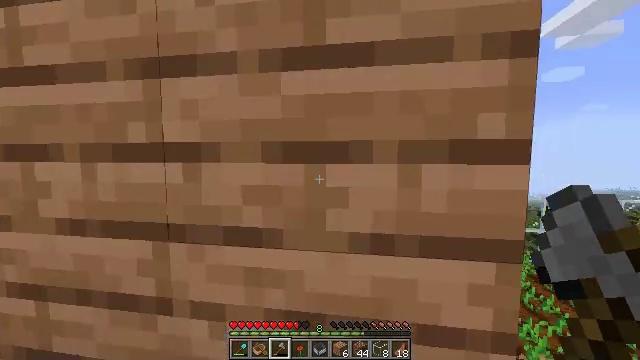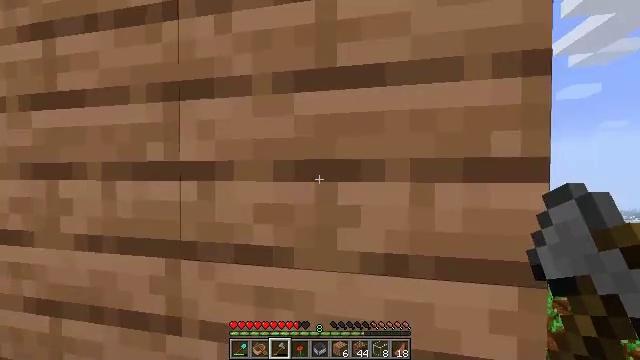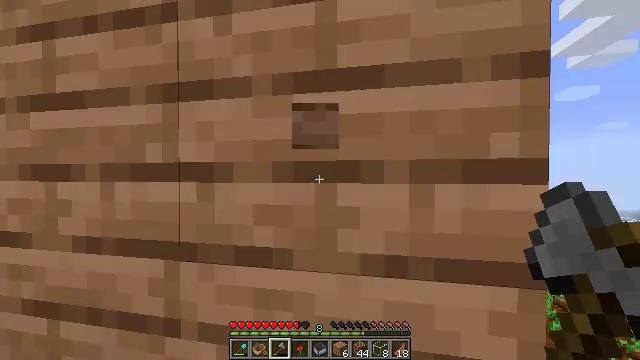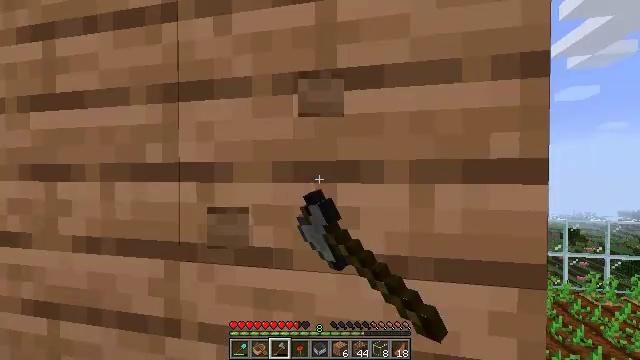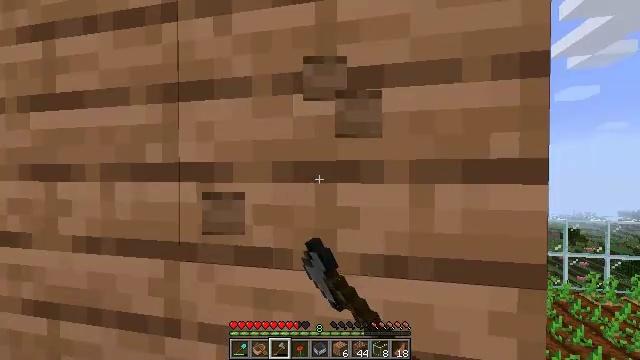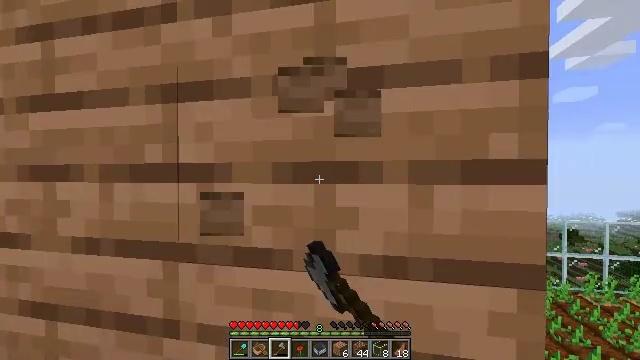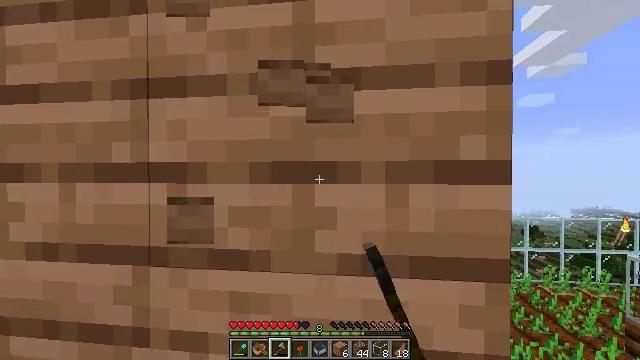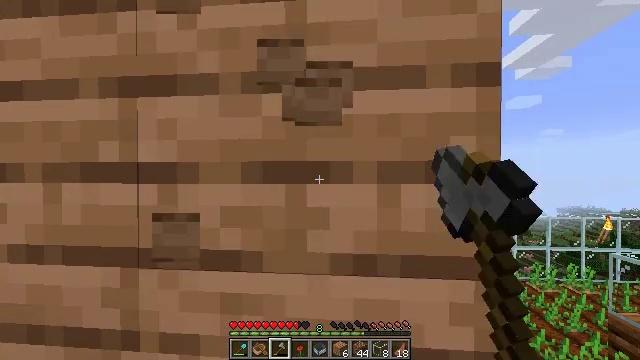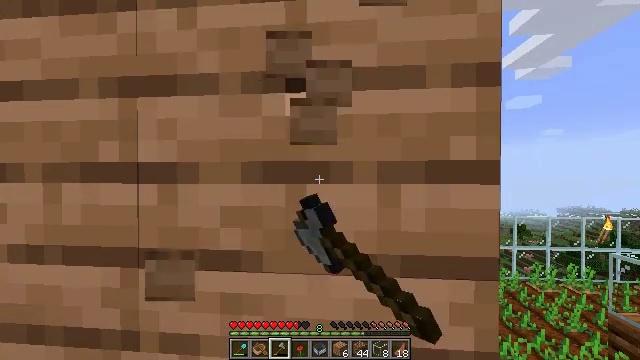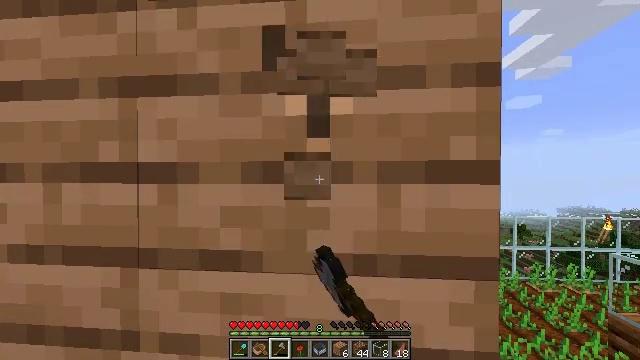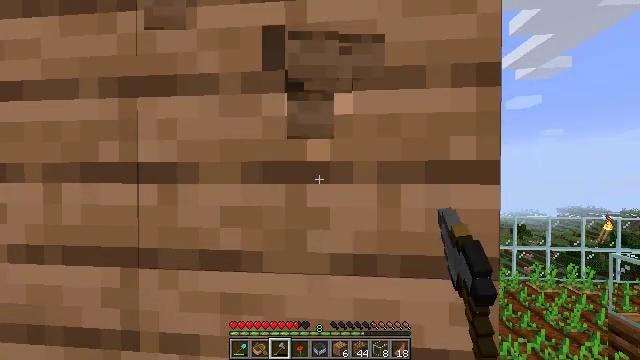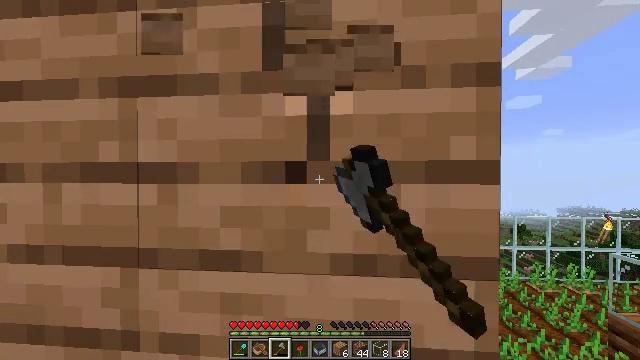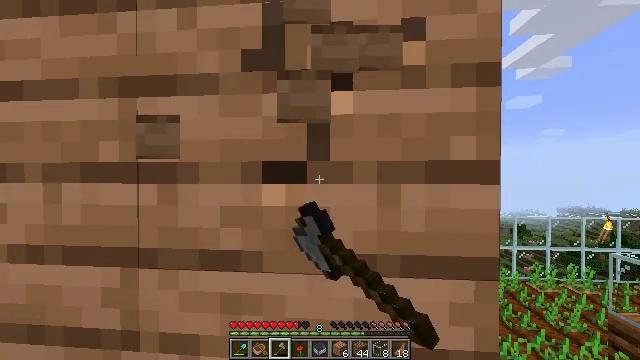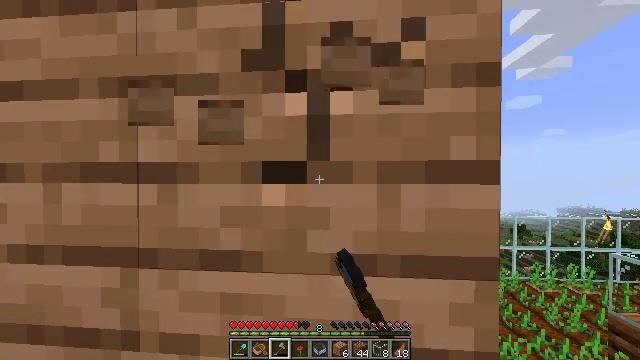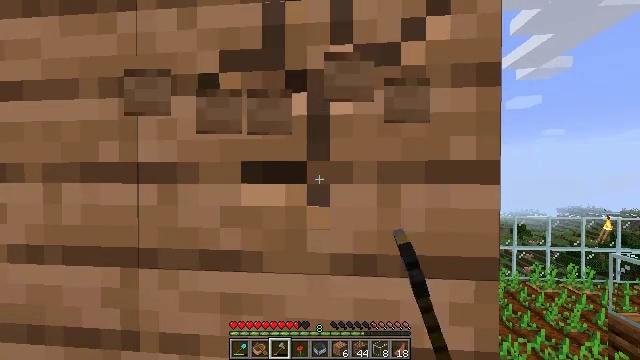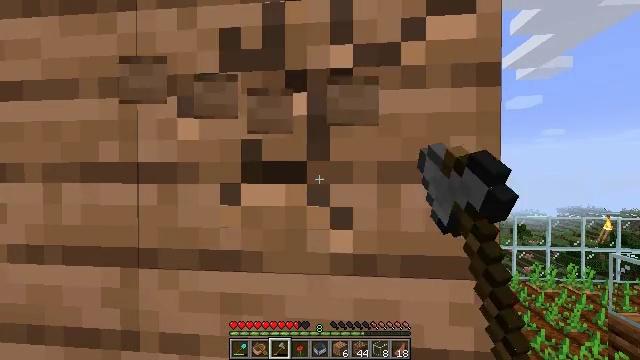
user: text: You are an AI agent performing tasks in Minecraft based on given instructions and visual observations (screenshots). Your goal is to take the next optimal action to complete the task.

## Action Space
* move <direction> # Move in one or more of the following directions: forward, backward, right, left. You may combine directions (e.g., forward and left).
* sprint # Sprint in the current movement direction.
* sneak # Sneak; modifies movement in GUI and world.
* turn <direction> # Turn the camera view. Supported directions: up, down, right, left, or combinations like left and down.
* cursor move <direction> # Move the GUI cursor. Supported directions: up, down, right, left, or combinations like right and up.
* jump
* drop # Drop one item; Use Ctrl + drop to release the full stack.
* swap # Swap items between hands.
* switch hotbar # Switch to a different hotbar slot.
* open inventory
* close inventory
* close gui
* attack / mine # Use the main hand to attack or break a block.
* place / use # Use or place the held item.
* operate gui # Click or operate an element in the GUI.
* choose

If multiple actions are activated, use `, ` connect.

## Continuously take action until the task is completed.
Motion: motion action
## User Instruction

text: Gather jungle planks for building.
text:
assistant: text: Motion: sneak, turn left and up
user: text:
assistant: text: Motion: sneak, attack / mine
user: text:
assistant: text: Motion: sneak, attack / mine
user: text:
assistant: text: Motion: sneak, attack / mine
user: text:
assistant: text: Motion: sneak, attack / mine
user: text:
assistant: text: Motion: sneak, turn right, attack / mine
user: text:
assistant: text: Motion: sneak, turn right, attack / mine
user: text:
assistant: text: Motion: sneak, attack / mine
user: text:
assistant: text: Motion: sneak, attack / mine
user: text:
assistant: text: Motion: sneak, attack / mine
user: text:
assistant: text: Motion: sneak, attack / mine
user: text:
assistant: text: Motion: sneak, attack / mine
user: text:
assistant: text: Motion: sneak, attack / mine
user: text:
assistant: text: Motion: sneak, attack / mine
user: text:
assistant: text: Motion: sneak, attack / mine
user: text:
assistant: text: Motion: sneak, attack / mine
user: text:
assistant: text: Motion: sneak, attack / mine
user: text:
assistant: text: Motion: sneak, attack / mine
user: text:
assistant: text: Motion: sneak, attack / mine
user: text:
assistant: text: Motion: sneak, attack / mine
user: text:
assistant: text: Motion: sneak, attack / mine
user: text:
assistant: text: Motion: sneak, attack / mine
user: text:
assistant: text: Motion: sneak, attack / mine
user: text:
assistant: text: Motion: sneak, attack / mine
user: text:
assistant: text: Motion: sneak, attack / mine
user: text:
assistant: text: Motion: sneak, attack / mine
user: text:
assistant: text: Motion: sneak, attack / mine
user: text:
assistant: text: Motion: sneak, attack / mine
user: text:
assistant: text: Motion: sneak, turn right and down, attack / mine
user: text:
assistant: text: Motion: sneak, turn down, attack / mine